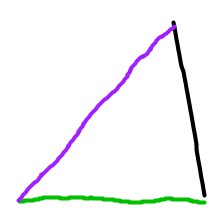
Shape: triangle